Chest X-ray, PA view. Patient: 62 years old, sex M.
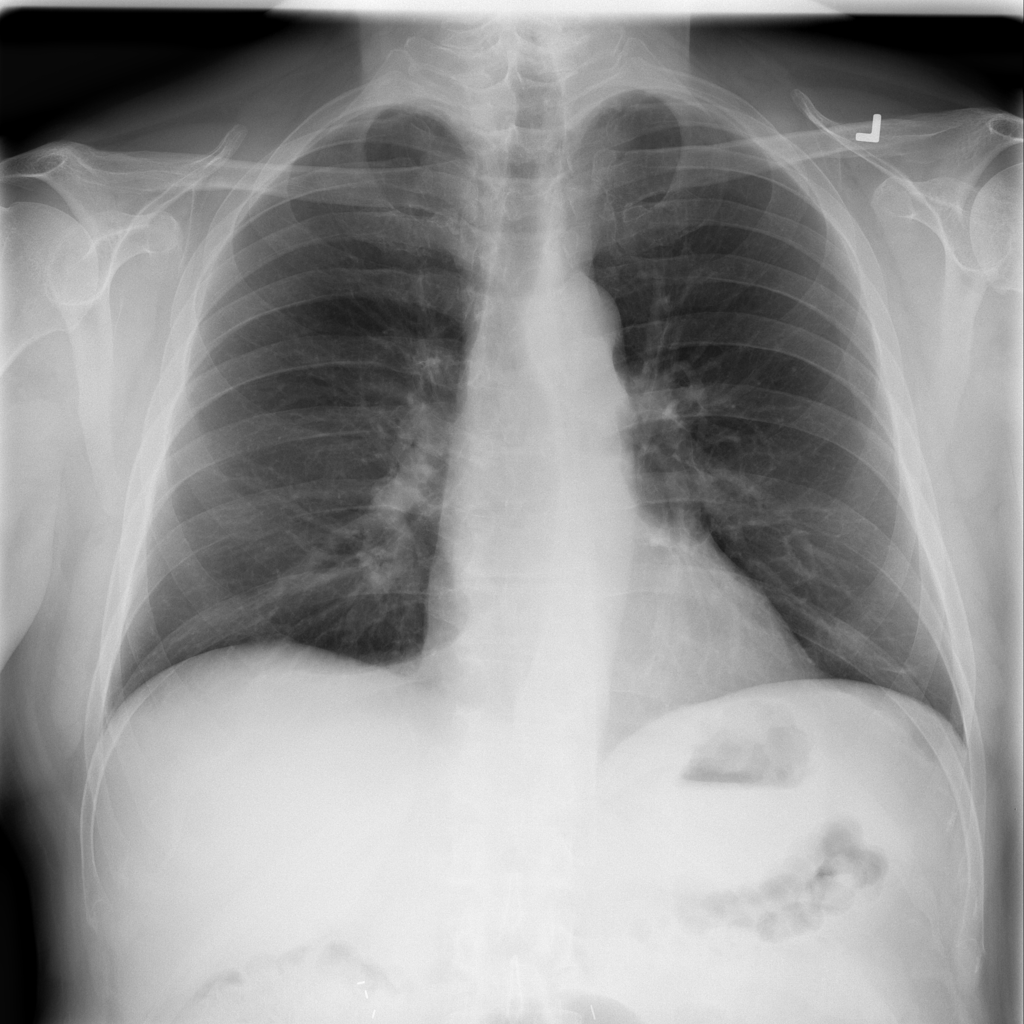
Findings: No Finding